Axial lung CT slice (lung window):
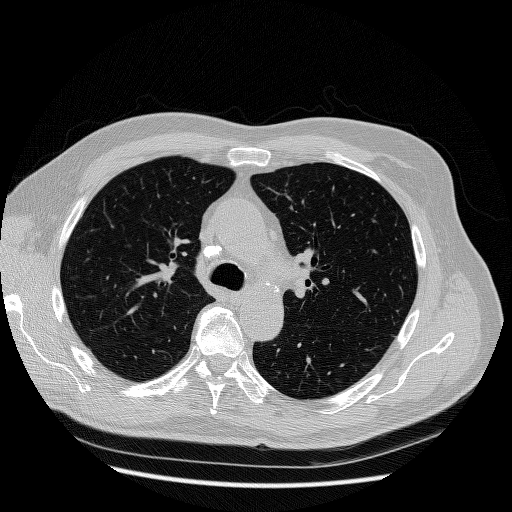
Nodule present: no